Question: i already created the windows forms that the function is to add the information to the database. But, i have a problem. When i type the number like this one "SM0001" in the "Product Code" column, and hit enter, it store the data to the database and when i type the same number like i typed before, it does not prevent the user like the entered "Product Code" already exists in the database. So, this is my currently database (displayed in the datagridview in the system):

As you can see the row "1" and row "2" has the same "Product Code".. My question is: How do i prevent the user to entering the same number twice?
i already change the Primary Key in the database to the "Product Code", but here is the error that i am getting:
The error is:
'''
An unhandled exception of type 'System.Data.OleDb.OleDbException' occurred in System.Data.dll
Additional information: The changes you requested to the table were not successful because they would create duplicate values in the index, primary key, or relationship. Change the data in the field or fields that contain duplicate data, remove the index, or redefine the index to permit duplicate entries and try again.
'''
The error is on:
'cmd.ExecuteNonQuery();'
on this function:
'''
private void AddDatabase(object sender, EventArgs e)
{
using (OleDbConnection conn = new OleDbConnection(connectionString))
{
string query = "INSERT INTO [Table] ([ProductCode], [Description], [Price]) VALUES (@ProductCode, @Description, @Price)";
conn.Open();
using (OleDbCommand cmd = new OleDbCommand(query, conn))
{
cmd.Parameters.Add("@ProductCode", System.Data.OleDb.OleDbType.VarChar);
cmd.Parameters["@ProductCode"].Value = this.numericTextBox1.Text;
cmd.Parameters.Add("@Description", System.Data.OleDb.OleDbType.VarChar);
cmd.Parameters["@Description"].Value = this.textBox3.Text;
cmd.Parameters.Add("@Price", System.Data.OleDb.OleDbType.Integer);
cmd.Parameters["@Price"].Value = this.textBox4.Text;
cmd.ExecuteNonQuery(); // The error is here
if (_choice.comboBox1.Text == "English")
{
System.Media.SoundPlayer _sound = new System.Media.SoundPlayer(@"C:\Windows\Media\Windows Exclamation.wav");
_sound.Play();
DialogResult _dialogResult = MessageBox.Show("Added Successfully!", "Success", MessageBoxButtons.OK);
if (_dialogResult == DialogResult.OK)
{
ViewDatabase(sender, e);
ClearTextBoxes(sender, e);
}
}
}
conn.Close();
}
}
'''
I wanted to when user type the same "Product Code", the messagebox will appear that the typed "Product Code" is not allowed because it is exists on the database and not give an error (terminate the program from running).
How do i fix it?
Thank you
Your answer will be great appreciated!
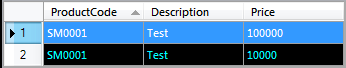
Answer: The error you're getting is quite normal. You can't insert duplicates into the primary key (nor can they contain 'NULL') column. More info about primary keys:
<URL>
<URL>
Before executing 'AddDatabase' you should be checking whether the key is already present in the database. you can do this in many different ways.
1. Execute a select on the database SELECT TOP 1 ProductCode FROM Table WHERE ProductCode = 'this.numericTextBox1.Text'"
If this query produces a result, then the productcode is already present in the database and the query should Not be executed
2. Check the datasource of your datagridview As datasource for your datagridview, you're probably supplying a List/Dataset. You can check your list for the existance of your newly entered ProductCode. You could use link here or just iterate the source. (whatever floats your boat) If you can give me the type of datasource then i might supply a code example
3. Check your Datagridview If your datagridview contains all the records of the database then you can iterate the the rows and check if the first column contains an productcode equal to the newly entered product code. something among the lines of foreach (DataGridViewRow row in dgvDataGridView.Rows)
{
if(row.Cells[0].Value.toString().equals(this.numericTextBox1.Text))
{
// Productcode is already present
// Throw message/exception Or whatever
break;
}
}
I would opt for option 1, as you datagridview/datasource may not show/keep all records from 'Table'